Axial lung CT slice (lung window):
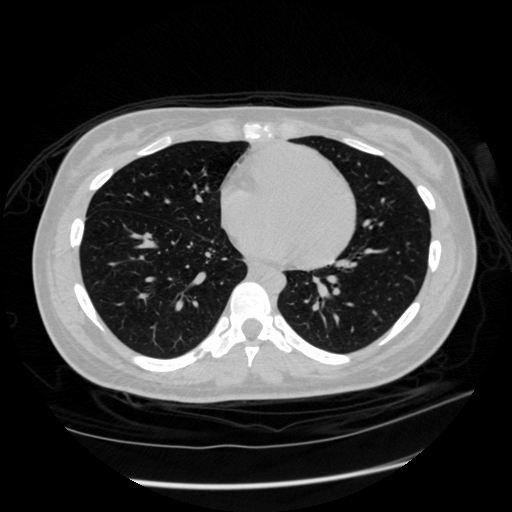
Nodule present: no